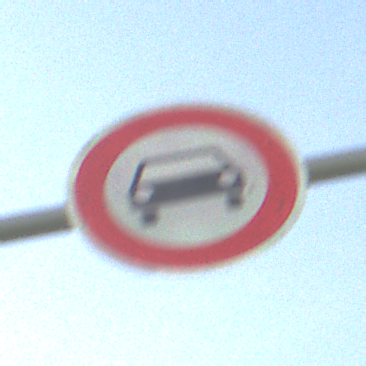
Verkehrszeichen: VerbotKraftwagen
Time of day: MorningAfternoon
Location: Outdoor (Nature)
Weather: PartlyCloudy
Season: NotSpecified
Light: Natural